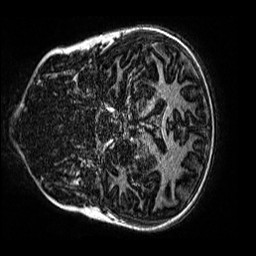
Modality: MP2RAGE
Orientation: coronal
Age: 13
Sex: female
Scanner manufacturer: siemens
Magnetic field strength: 3 T
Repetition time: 4 s
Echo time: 0.00299 s